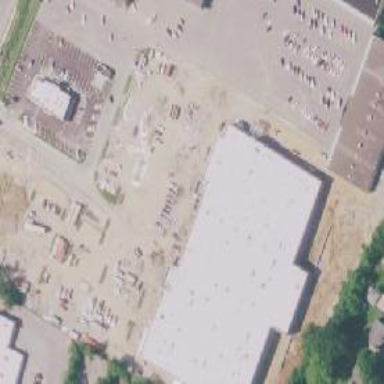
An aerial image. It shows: Retail area.